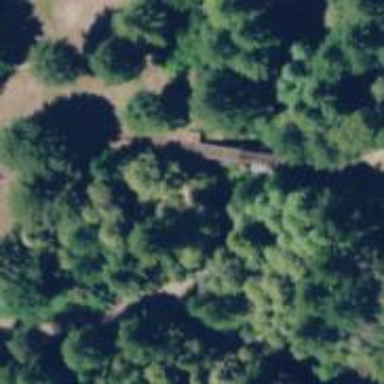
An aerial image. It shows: Preserved railway bridge with rail tracks.